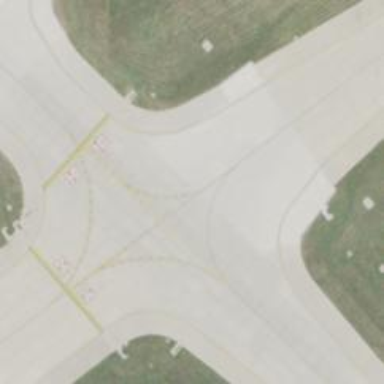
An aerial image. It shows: View of taxiway at the airport.